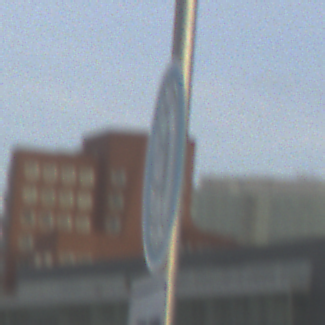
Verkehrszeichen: SchneekettenVorgeschrieben
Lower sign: HinweisDurchSinnbild16
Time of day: SunriseSunset
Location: Outdoor (Urban)
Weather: PartlyCloudy
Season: NotSpecified
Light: Natural